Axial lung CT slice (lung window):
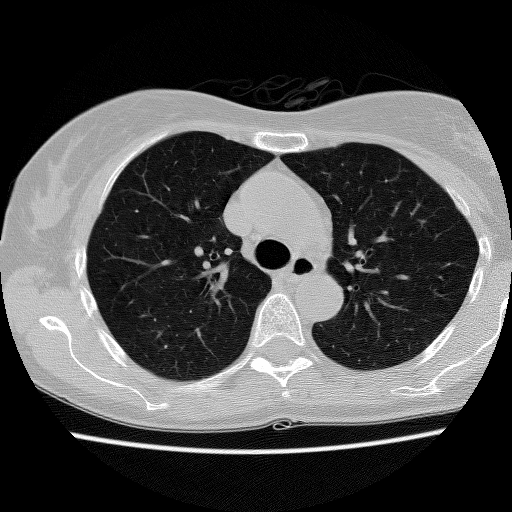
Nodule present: no